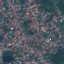
Label: Residential